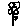
Label: flower